【题型】解答题　【知识点】解析几何　【难度】medium
已知双曲线 \(x^2 - \frac{y^2}{2} = 1\) 的左、右顶点分别为 \(A\)、\(B\)，设点 \(P\) 在第一象限且在双曲线上，\(O\) 为坐标原点。

(1) 求双曲线的两条渐近线夹角的余弦值；

(2) 若 \(\overrightarrow{PA} \cdot \overrightarrow{PB} \leq 9\)，求 \(|\overrightarrow{OP}|\) 的取值范围；

(3) 椭圆 \(C\) 的长轴长为 \(2\sqrt{2}\)，且短轴的端点恰好是 \(A\)、\(B\) 两点，直线 \(AP\) 与椭圆的另一个交点为 \(Q\)。记 \(\triangle POA\)、\(\triangle QAB\) 的面积分别为 \(S_1\)、\(S_2\)。求 \(S_1^2 - S_2^2\) 的最小值，并写出取最小值时点 \(P\) 的坐标。
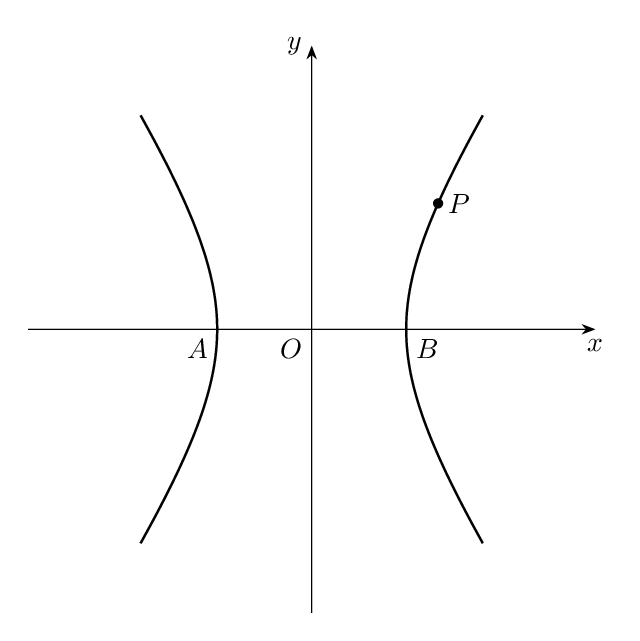
【解答】
【答案】(1) \(\frac{1}{3}\)；

(2) \((1,\sqrt{10}]\)；

(3) \(-\frac{1}{2}\)，\(P(\sqrt{2},\sqrt{2})\)。

【分析】（1）利用双曲线的渐近线方程及其方向向量，再利用向量的夹角公式计算解得。

（2）设出点 \(P\) 的坐标，利用数量积及向量模的坐标表示，结合双曲线有范围求解即得。

（3）求出椭圆方程，设出直线 \(AP\) 方程，与椭圆、双曲线方程联立分别求出点 \(Q,P\) 的坐标，再建立 \(S_1^2 - S_2^2\) 的关系式，利用基本不等式求解即得。

【详解】（1）双曲线的两条渐近线方程为 \(\sqrt{2}x \pm y = 0\)，则它们的方向向量 \(\vec{n_1} = (1,\sqrt{2}),\vec{n_2} = (1,-\sqrt{2})\)，

设两条直线夹角为 \(\theta\)，则 \(\cos\theta = |\cos\langle\vec{n_1},\vec{n_2}\rangle| = \frac{|\vec{n_1} \cdot \vec{n_2}|}{|\vec{n_1}||\vec{n_2}|} = \frac{1}{\sqrt{3} \cdot \sqrt{3}} = \frac{1}{3}\)，

所以双曲线的两条渐近线夹角的余弦值为 \(\frac{1}{3}\)。

（2）设 \(P(x_1,y_1)\)，\((x_1 > 1,y_1 > 0)\)，显然 \(A(-1,0)\)、\(B(1,0)\)，\(\overrightarrow{PA} = (-1 - x_1,-y_1)\)，\(\overrightarrow{PB} = (1 - x_1,-y_1)\)，

则 \(\overrightarrow{PA} \cdot \overrightarrow{PB} = x_1^2 - 1 + y_1^2 \leq 9\)，即 \(x_1^2 + y_1^2 \leq 10\)，又点 \(P\) 在双曲线上，有 \(x_1^2 - \frac{y_1^2}{2} = 1\)，即 \(y_1^2 = 2(x_1^2 - 1)\)，

从而 \(x_1^2 + 2(x_1^2 - 1) \leq 10\)，解得 \(x_1^2 \leq 4\)，而点 \(P\) 是双曲线在第一象限的点，则 \(x_1^2 \in (1,4]\)，

\(|\overrightarrow{OP}|^2 = x_1^2 + y_1^2 = x_1^2 + 2(x_1^2 - 1) = 3x_1^2 - 2 \in (1,10]\)，

所以 \(|\overrightarrow{OP}| \in (1,\sqrt{10}]\)。

（3）在椭圆 \(C\) 中，\(a = \sqrt{2}\)，\(b = 1\)，焦点在 \(y\) 轴上，标准方程为 \(\frac{y^2}{2} + x^2 = 1\)，

设 \(Q(x_2,y_2)\)，\((x_2 > 0,y_2 > 0)\)，直线 \(AP\) 的斜率为 \(k\)，\((k > 0)\)，

则直线 \(AP\) 的方程为 \(y = k(x + 1)\)，

由
\[
\begin{cases}
y = k(x + 1) \\
\frac{y^2}{2} + x^2 = 1
\end{cases}
\]
得 \((2 + k^2)x^2 + 2k^2x + k^2 - 2 = 0\)，该方程的两根分别为 \(-1\) 和 \(x_2 = \frac{2 - k^2}{2 + k^2}\)，

由
\[
\begin{cases}
y = k(x + 1) \\
x^2 - \frac{y^2}{2} = 1
\end{cases}
\]
得 \((2 - k^2)x^2 - 2k^2x - k^2 - 2 = 0\)，同理 \(x_1 = \frac{2 + k^2}{2 - k^2}\)，于是 \(x_1 \cdot x_2 = 1\)，

记 \(S_1 = S_{\triangle POA} = \frac{1}{2} \times 1 \times y_1 = \frac{y_1}{2}\)，\(S_2 = S_{\triangle QAB} = \frac{1}{2} \times 2 \times y_2 = y_2\)，

则 \(S_1^2 - S_2^2 = \frac{y_1^2}{4} - y_2^2 = \frac{1}{4} \times 2(x_1^2 - 1) - 2(1 - x_2^2) = \frac{1}{2}x_1^2 + 2x_2^2 - \frac{5}{2} = \frac{1}{2}\left(x_1^2 + \frac{2}{x_1^2}\right) - \frac{5}{2}\)

\(\ge 2\sqrt{1} - \frac{5}{2} = -\frac{1}{2}\)，当且仅当 \(\frac{x_1^2}{2} = \frac{2}{x_1^2}\) 即 \(x_1^2 = 2\) 时取等号，

所以 \(S_1^2 - S_2^2\) 的最小值为 \(-\frac{1}{2}\)，此时点 \(P\) 的坐标为 \((\sqrt{2},\sqrt{2})\)。

【点睛】方法点睛：圆锥曲线中最值或范围问题的常见解法：

\textcircled{1}几何法，若题目的条件和结论能明显体现几何特征和意义，则考虑利用几何法来解决；

\textcircled{2}代数法，若题目的条件和结论能体现某种明确的函数关系，则可首先建立目标函数，再求这个函数的最值或范围。
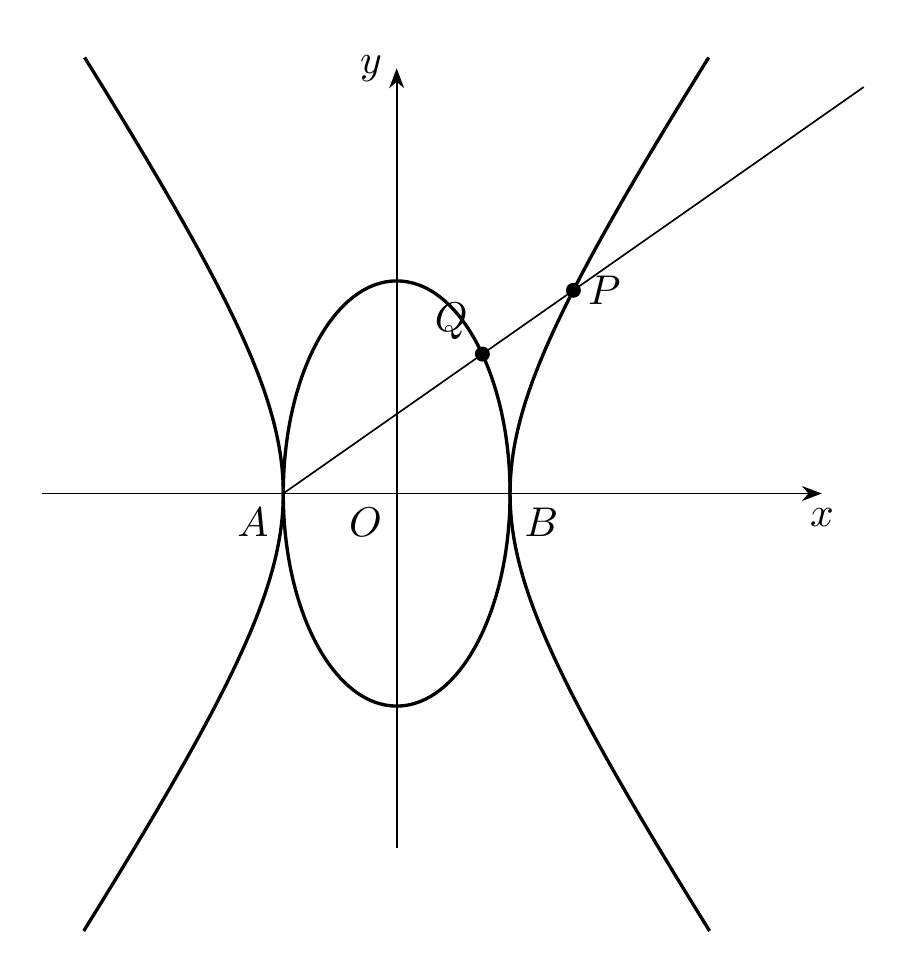